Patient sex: F
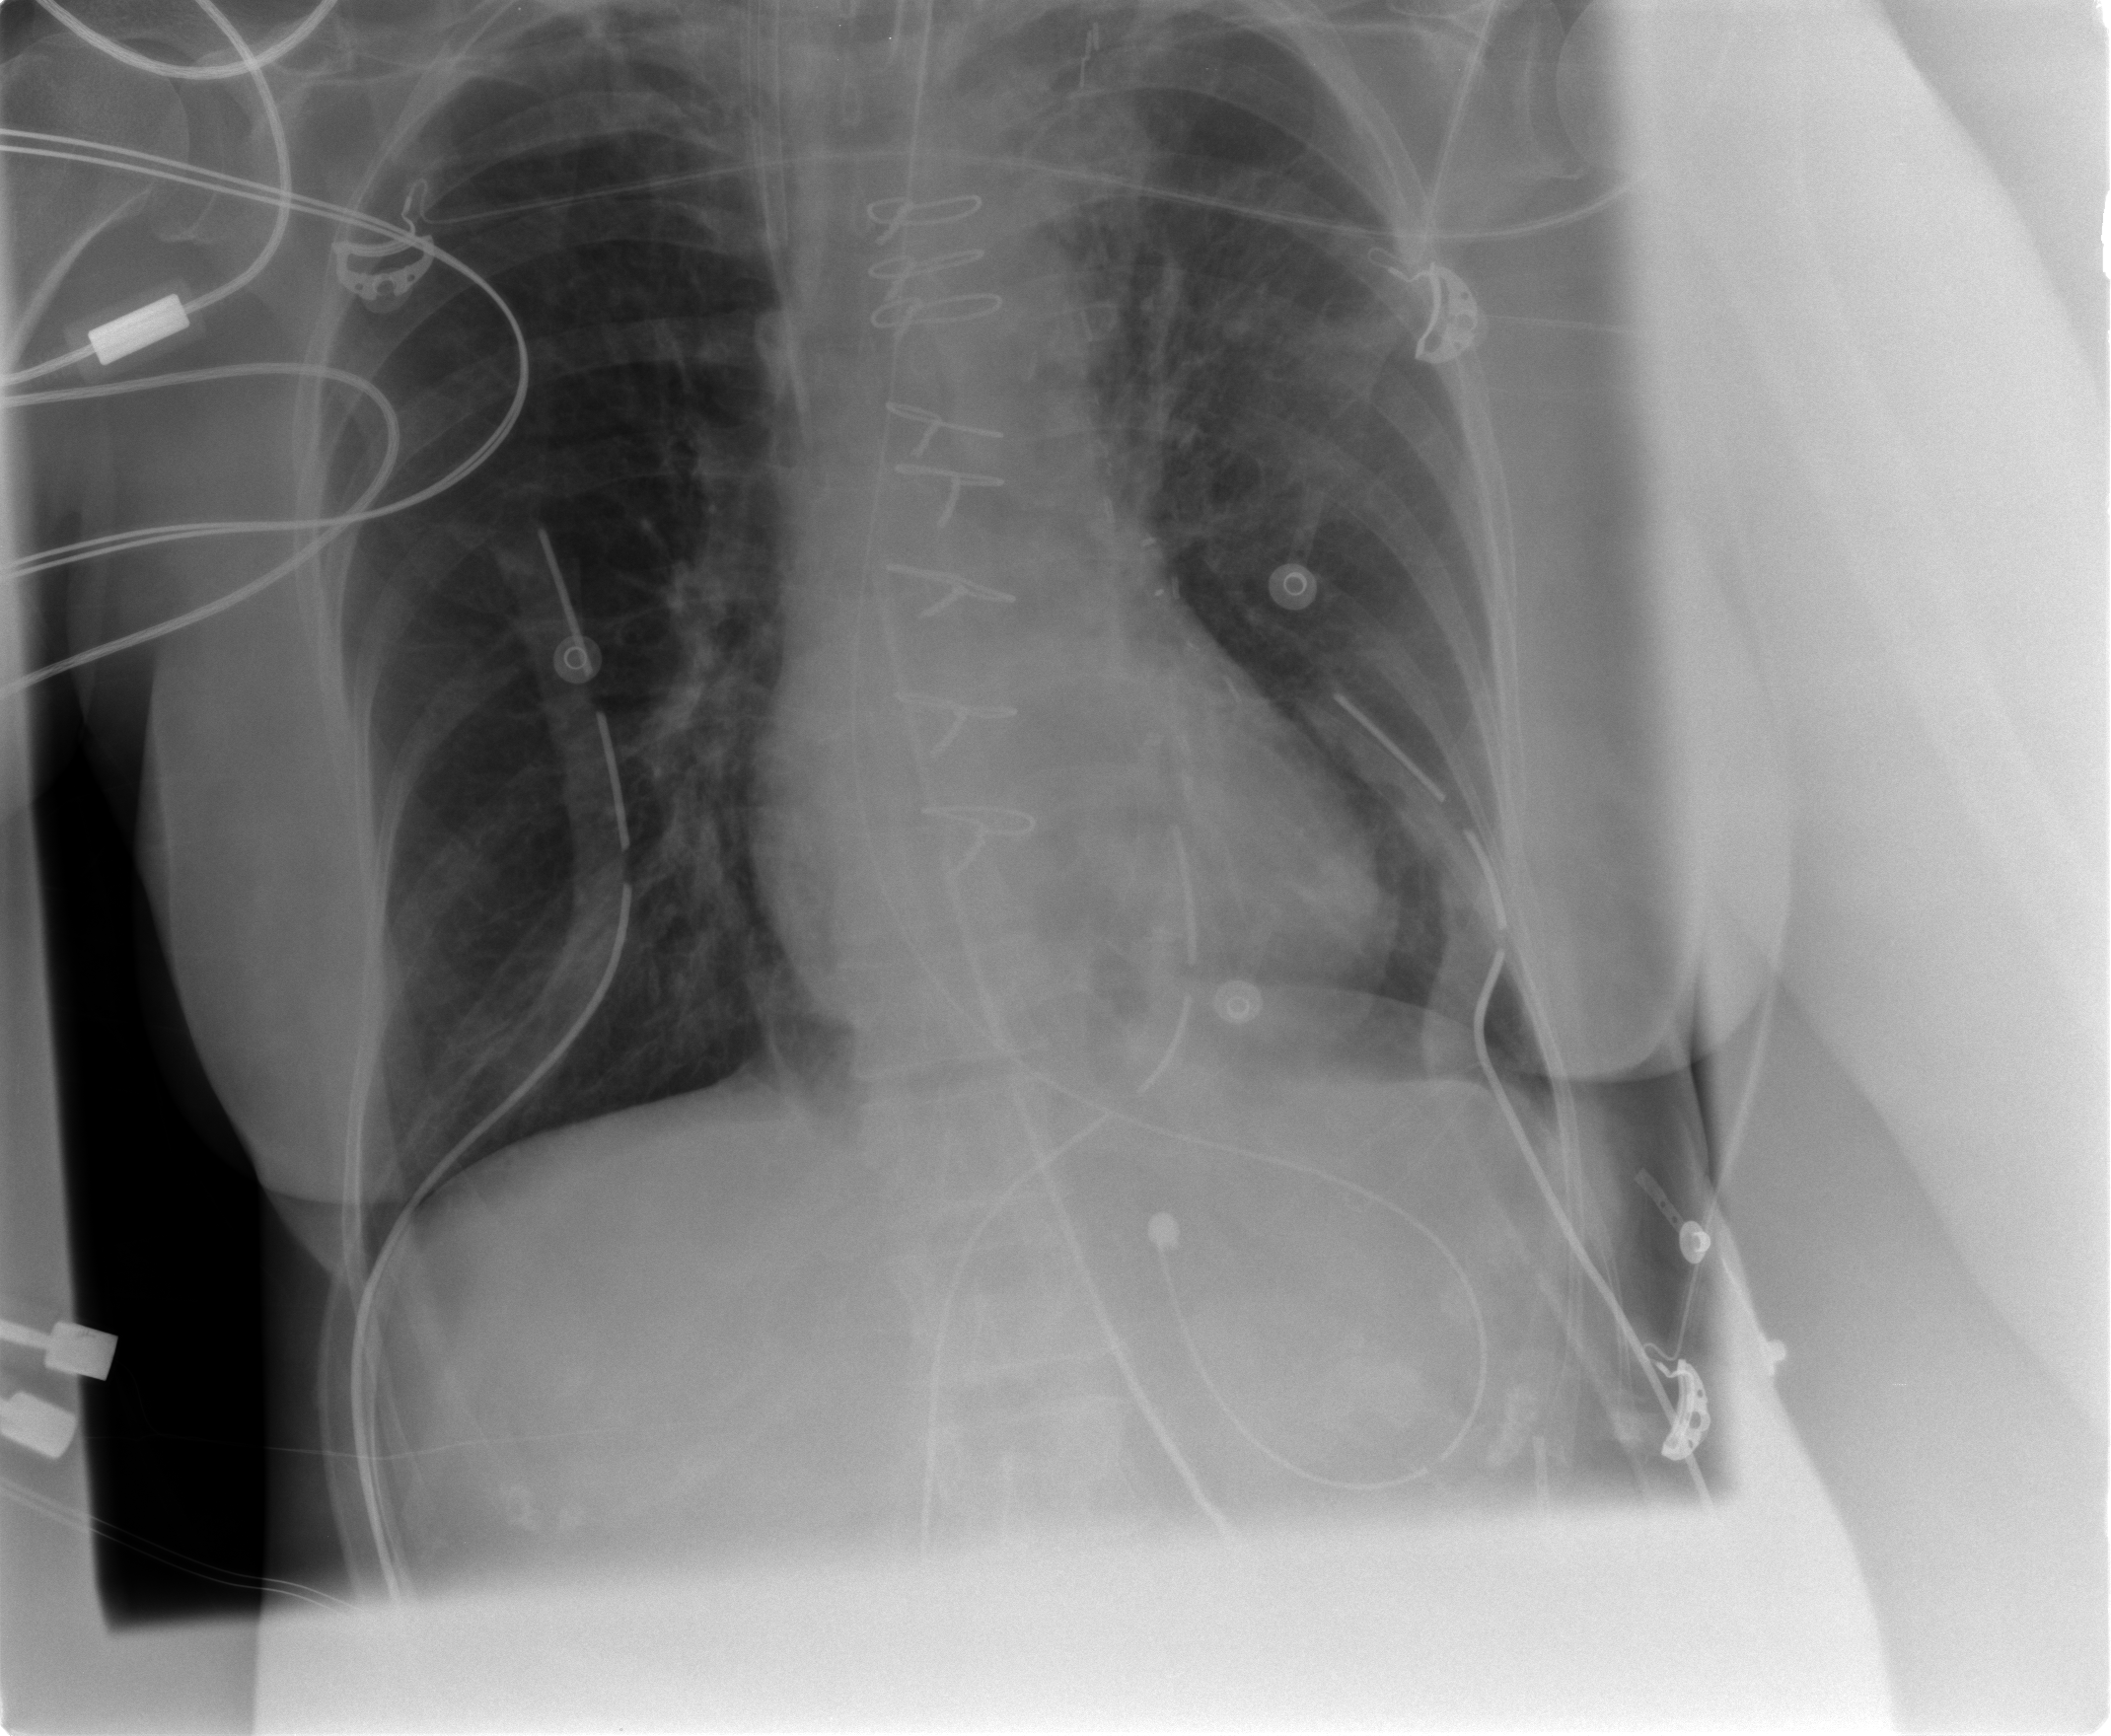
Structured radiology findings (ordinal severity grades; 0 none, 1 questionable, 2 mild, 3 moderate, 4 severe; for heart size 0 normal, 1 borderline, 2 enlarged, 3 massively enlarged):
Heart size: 1
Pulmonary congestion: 2
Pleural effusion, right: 0
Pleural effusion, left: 0
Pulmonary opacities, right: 0
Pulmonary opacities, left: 2
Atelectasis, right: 0
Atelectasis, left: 0